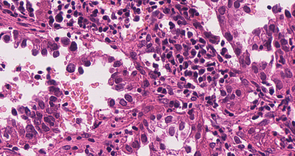
Tumor epithelial tissue: yes
Tumor-associated stroma tissue: yes
Normal tissue: no